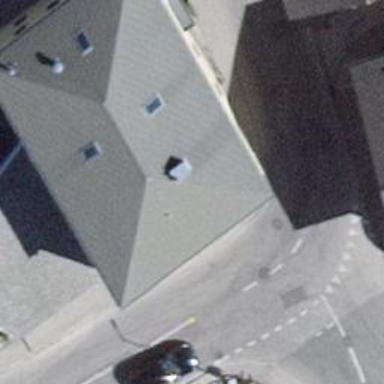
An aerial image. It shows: Restaurant.